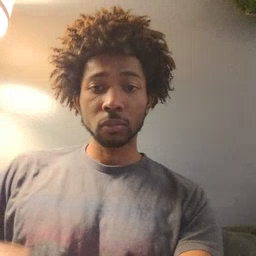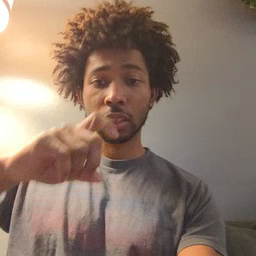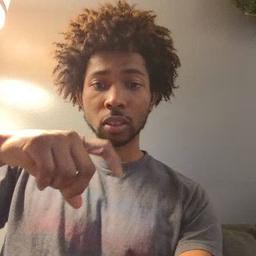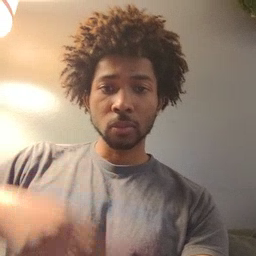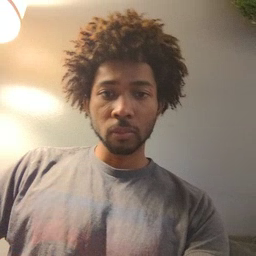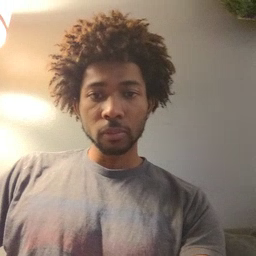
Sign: time